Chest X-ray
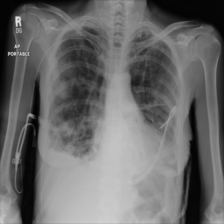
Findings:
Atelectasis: negative
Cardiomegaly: negative
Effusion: negative
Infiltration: positive
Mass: negative
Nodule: negative
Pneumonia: negative
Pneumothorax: negative
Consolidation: negative
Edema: negative
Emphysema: negative
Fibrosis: negative
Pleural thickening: negative
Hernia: negative